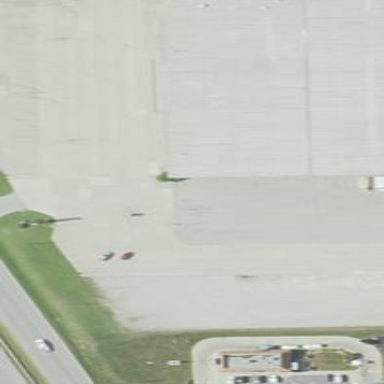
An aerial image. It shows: Parking area with surface.